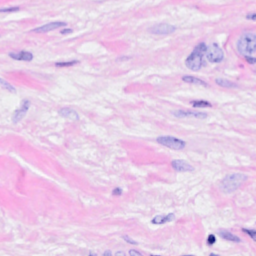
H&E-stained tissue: Breast